Question: What is the value of this measurement?
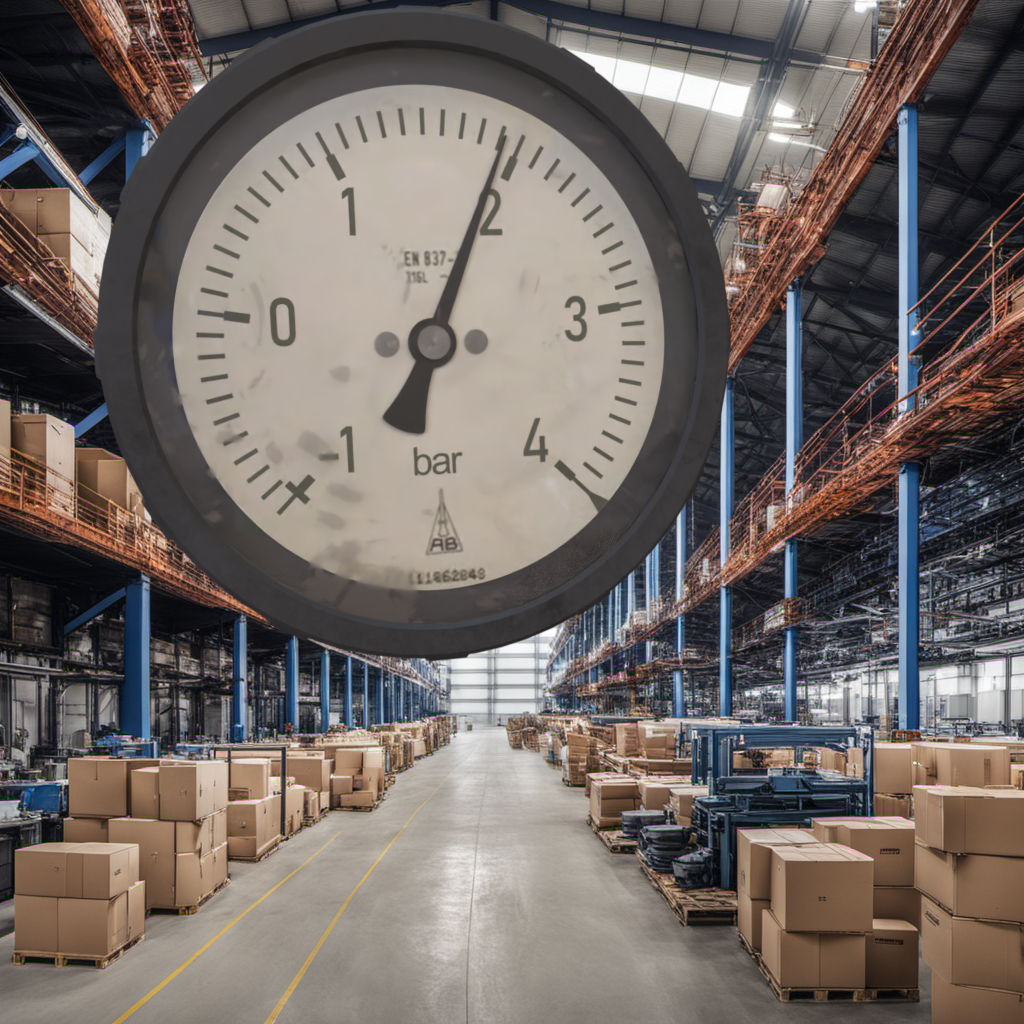
Answer: The result is 1.93
Question: What is the range of this measurement?
Answer: The range is from -1 to 4
Question: What is the minimum and maximum reading range of the measurement in the image?
Answer: The minimum value is -1 and the maximum value is 4